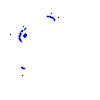
Particle: kaon